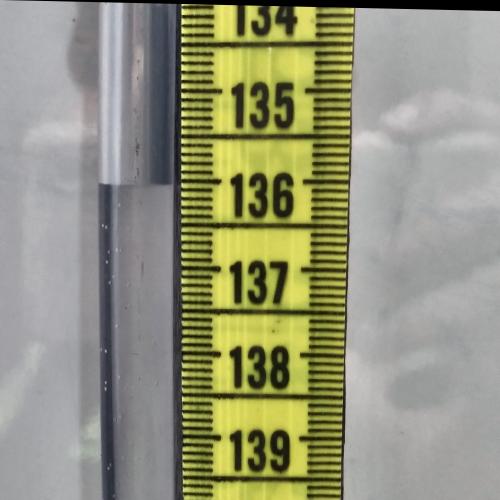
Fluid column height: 136.0 cm